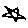
Label: star